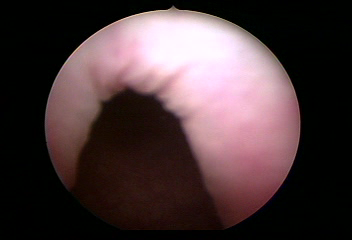
Modality: WLC
Class: Normal mucosa
Bladder cancer association: No